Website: home-depot
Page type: newsletter-management
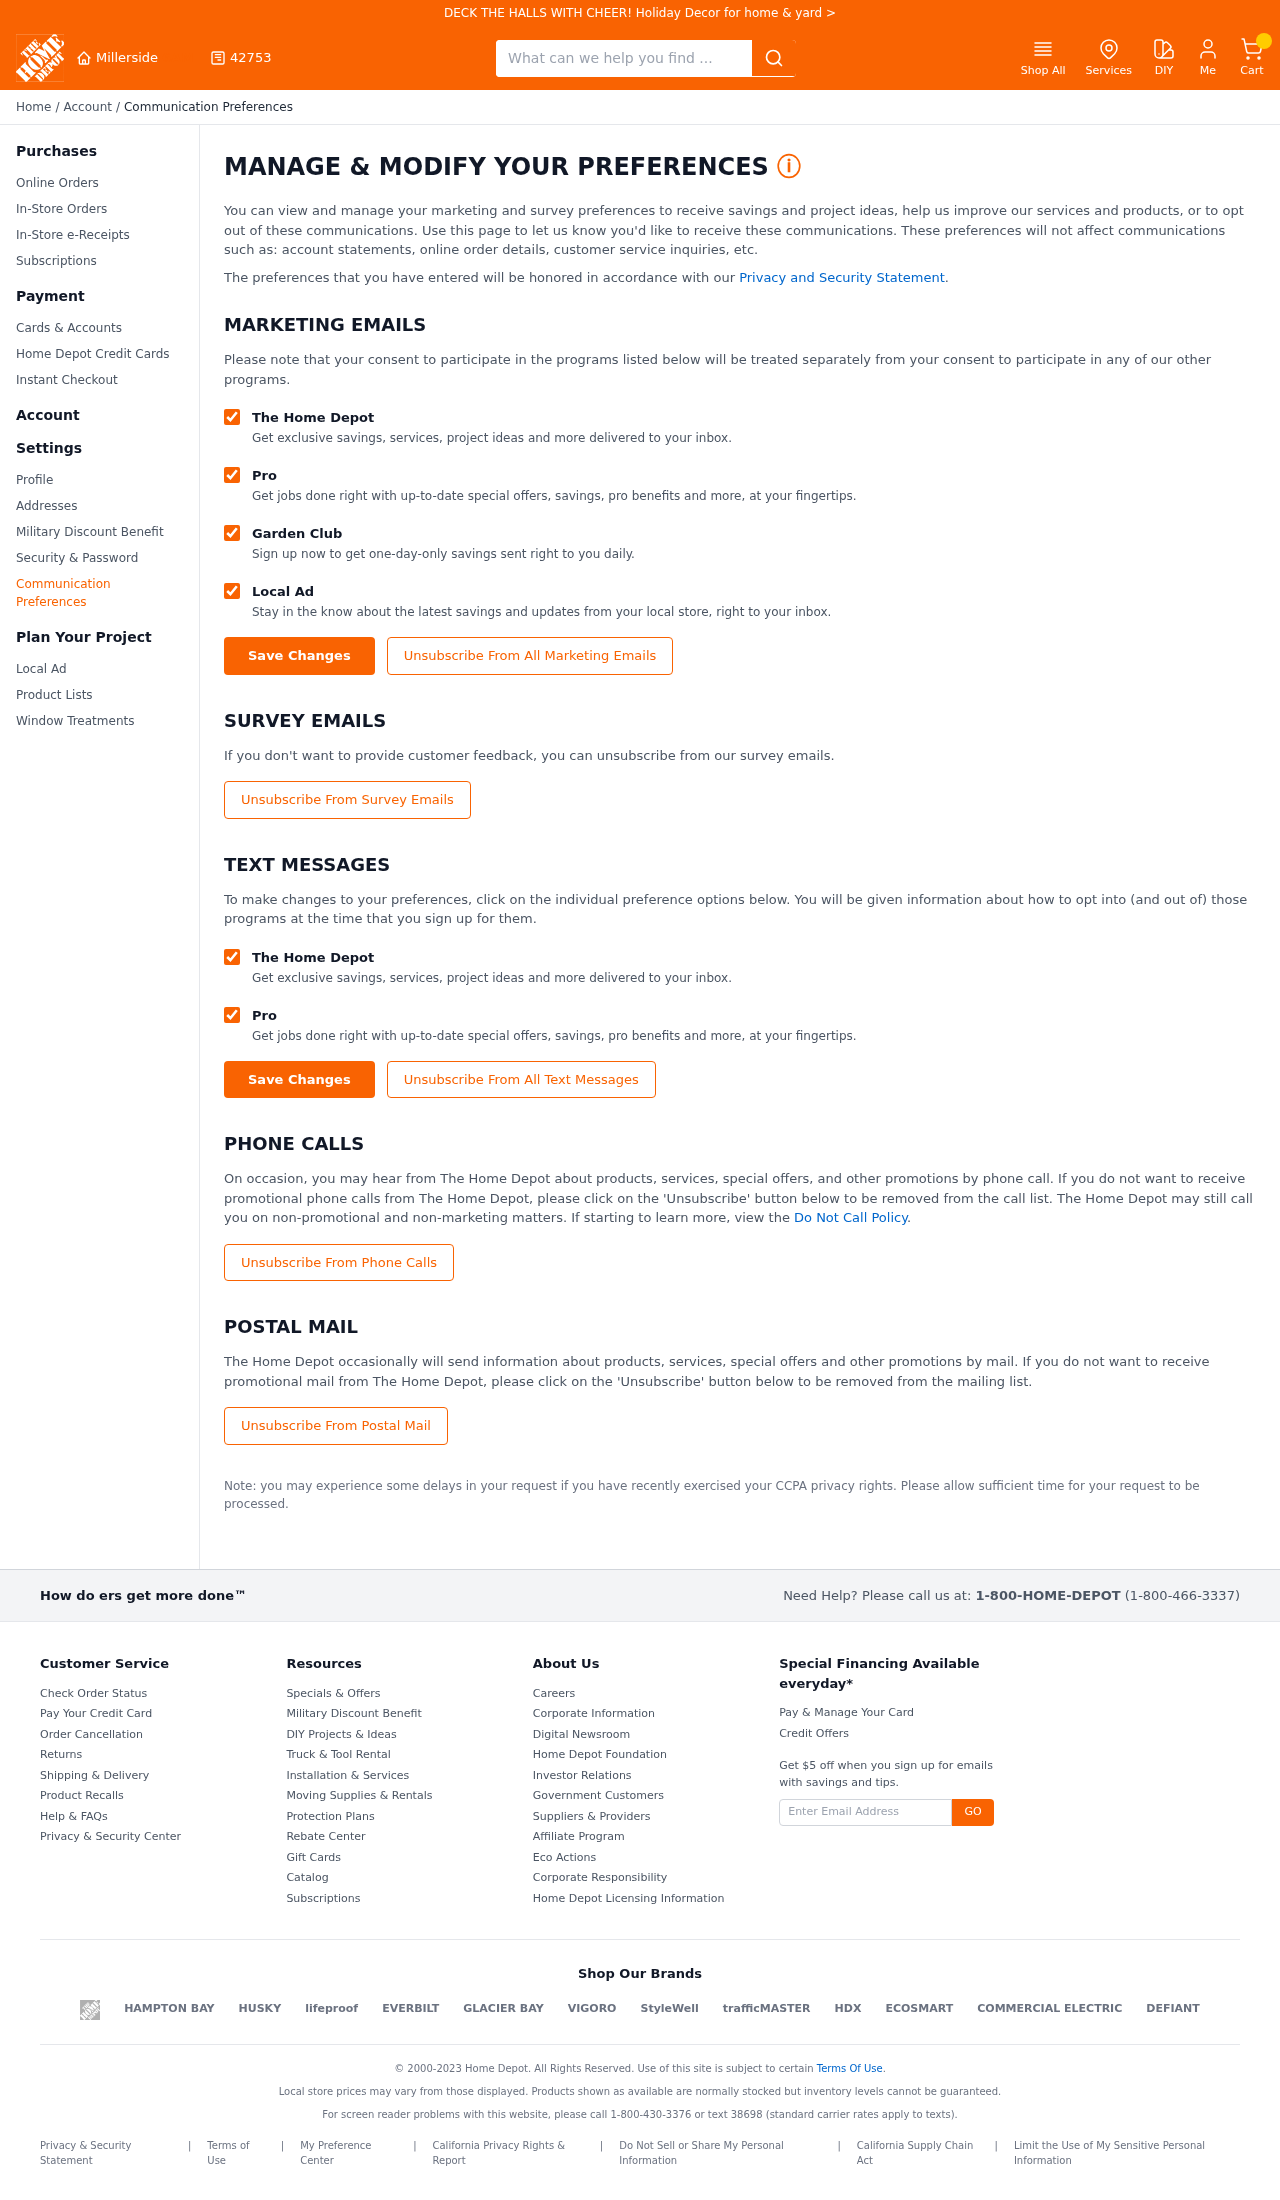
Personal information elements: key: PII_CITY
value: Millerside
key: PII_POSTCODE
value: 42753
Search elements: key: HEADER_SEARCH
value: What can we help you find ...